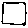
Label: square